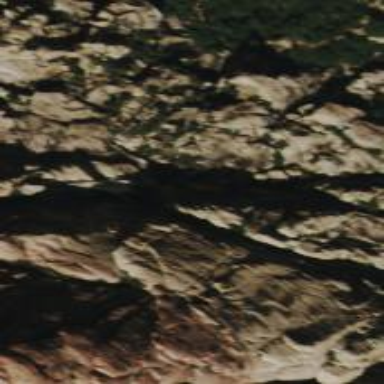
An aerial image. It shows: Crag for climbing.